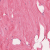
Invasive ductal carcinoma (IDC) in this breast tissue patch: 0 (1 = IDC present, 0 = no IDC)